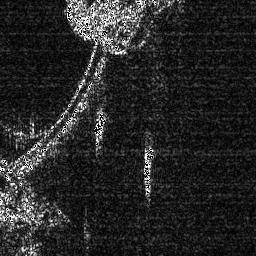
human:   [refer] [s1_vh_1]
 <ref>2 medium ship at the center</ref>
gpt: <box>[[35, 41, 42, 54, 0]], [[54, 55, 60, 76, 0]]</box>